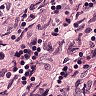
Metastatic tissue present: no